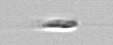
Label: flagellate_morphotype3